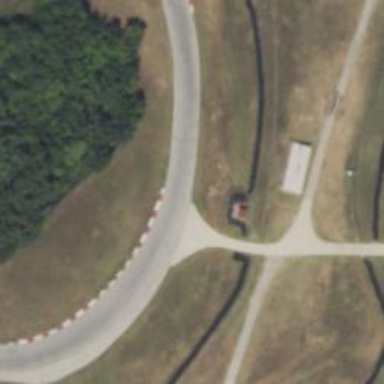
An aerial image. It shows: Asphalt raceway.